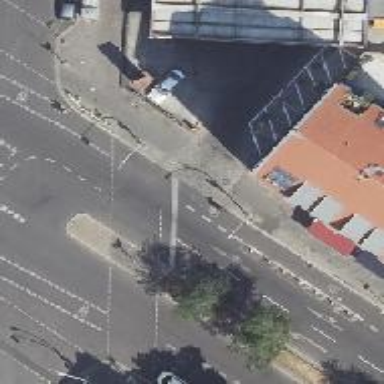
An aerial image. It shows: Crossing with traffic signals.